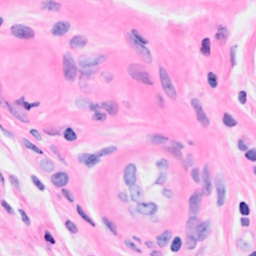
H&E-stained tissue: Breast